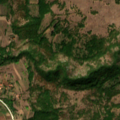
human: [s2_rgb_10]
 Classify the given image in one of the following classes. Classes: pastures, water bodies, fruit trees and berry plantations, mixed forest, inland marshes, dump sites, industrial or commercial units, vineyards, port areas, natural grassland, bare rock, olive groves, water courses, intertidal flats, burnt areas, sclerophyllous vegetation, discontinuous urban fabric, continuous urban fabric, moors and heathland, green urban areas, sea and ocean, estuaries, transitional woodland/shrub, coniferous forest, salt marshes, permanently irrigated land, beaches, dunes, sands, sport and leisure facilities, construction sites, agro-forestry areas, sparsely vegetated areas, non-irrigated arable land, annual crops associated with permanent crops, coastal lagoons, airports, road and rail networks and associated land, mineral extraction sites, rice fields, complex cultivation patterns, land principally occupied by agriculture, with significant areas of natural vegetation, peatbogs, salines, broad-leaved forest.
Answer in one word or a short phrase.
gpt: complex cultivation patterns, broad-leaved forest, natural grassland, transitional woodland/shrub